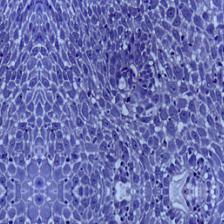
Diagnosis: OSCC